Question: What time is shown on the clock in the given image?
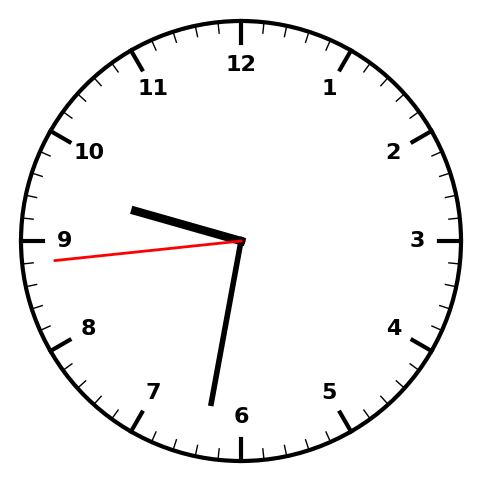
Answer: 09:31:44